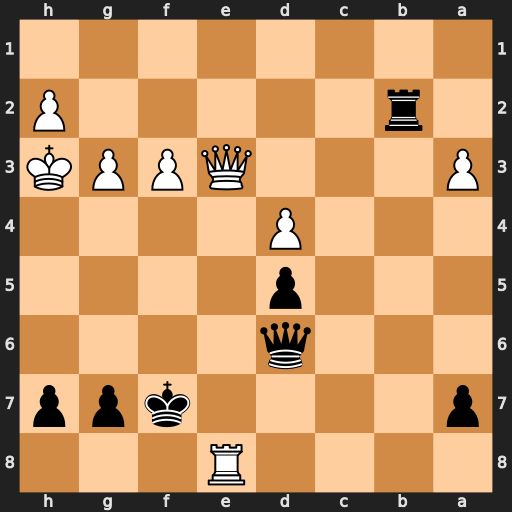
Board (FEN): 4R3/p4kpp/3q4/3p4/3P4/P3QPPK/1r5P/8
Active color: b
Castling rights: -
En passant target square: -
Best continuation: Qd7+ g4 Qxe8